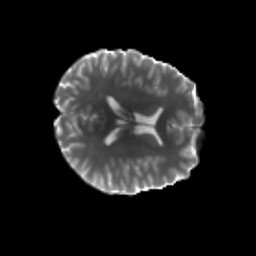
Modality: T2w
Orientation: axial
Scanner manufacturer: siemens
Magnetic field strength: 3 T
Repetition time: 4.16 s
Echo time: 0.0806 s